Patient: sex F, age 57
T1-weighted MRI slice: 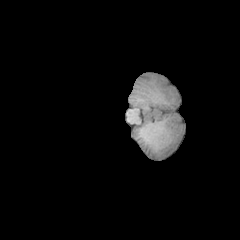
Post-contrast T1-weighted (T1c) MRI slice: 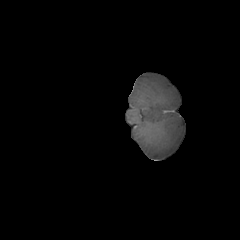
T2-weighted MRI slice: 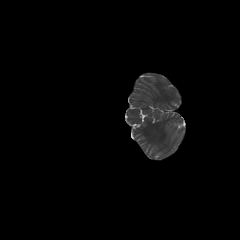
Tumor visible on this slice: no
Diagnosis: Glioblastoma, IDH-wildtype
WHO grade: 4